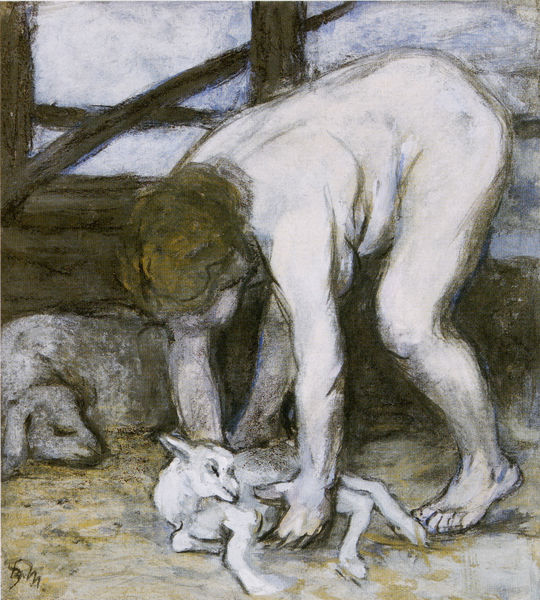
Titel: Akt mit Zicklein
Künstler: Franz Marc
Institution: Sammlung Westdeutschland
Schlagwörter: akt, blau, fuß, gemälde, hand, himmel, nackt, rubens, schlaf, weiß, wolken, grün, impressionismus, mädchen, braun, brust, busen, degas, fenster, frau, frisur, grau, haar, hell, holz, pastell, rücken, schwarz, stroh, zeichnung, tier, tiere, zaun, beige, blond, jung, wand, arme, mensch, hände, portrait, signatur, öl, erde, weide, gatter, boden, haare, mutter, gebeugt, beine, fell, bein, papier, schlafen, haltung, bäuerin, heu, baby, dick, weiblich, bauch, pfosten, fett, lamm, schaf, bücken, greifen, streicheln, picasso, heben, stall, gebückt, nackte frau, lämmer, schafe, lämmchen, ziege, geburt, sorge, bäurin, aufheben, gouache, zicke, zicklein, bauchfalte, neugeboren, weiiß, pastellkreiden, lehmwand, blomd, kümmern, frau hebt lamm, mutterscjaf, mutterschaf